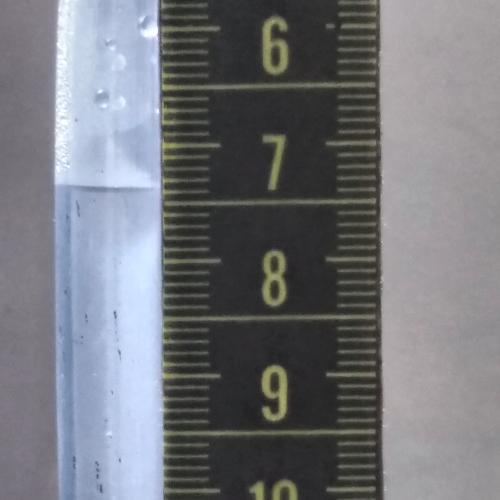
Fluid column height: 7.4 cm